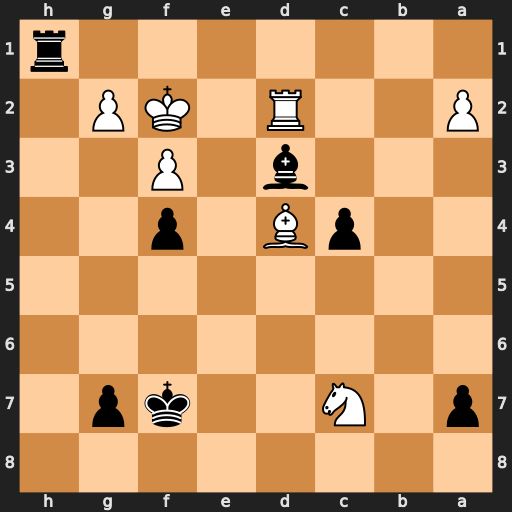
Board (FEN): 8/p1N2kp1/8/8/2pB1p2/3b1P2/P2R1KP1/7r
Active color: b
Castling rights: -
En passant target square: -
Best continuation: Rf1#